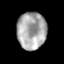
Tissue: prostate
Cell type: Epithelial cells
Senescence score: 0.3443
Nuclear area (px): 1066
Mean DAPI intensity: 168.244